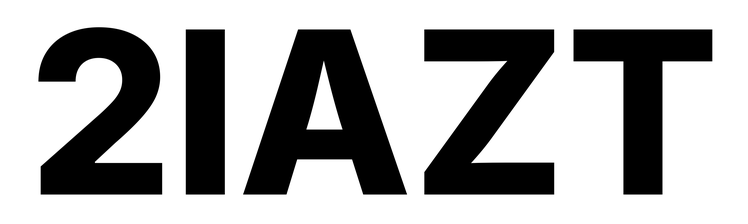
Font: Inter_ExtraBold